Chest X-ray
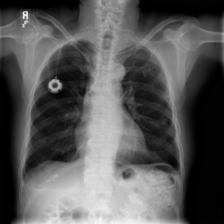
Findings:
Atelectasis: negative
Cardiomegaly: negative
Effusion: negative
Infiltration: negative
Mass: negative
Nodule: positive
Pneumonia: negative
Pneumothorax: negative
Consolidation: negative
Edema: negative
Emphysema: negative
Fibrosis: negative
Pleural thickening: negative
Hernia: negative